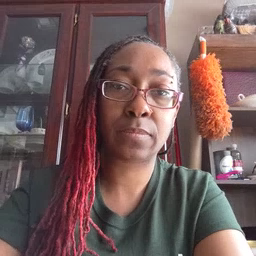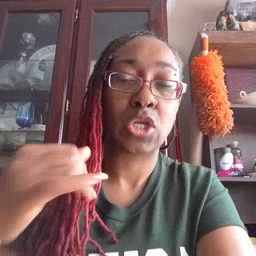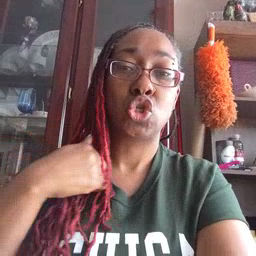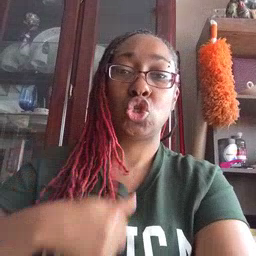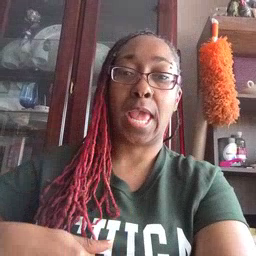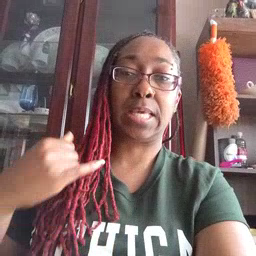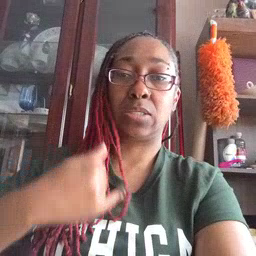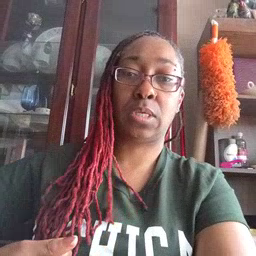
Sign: jacket